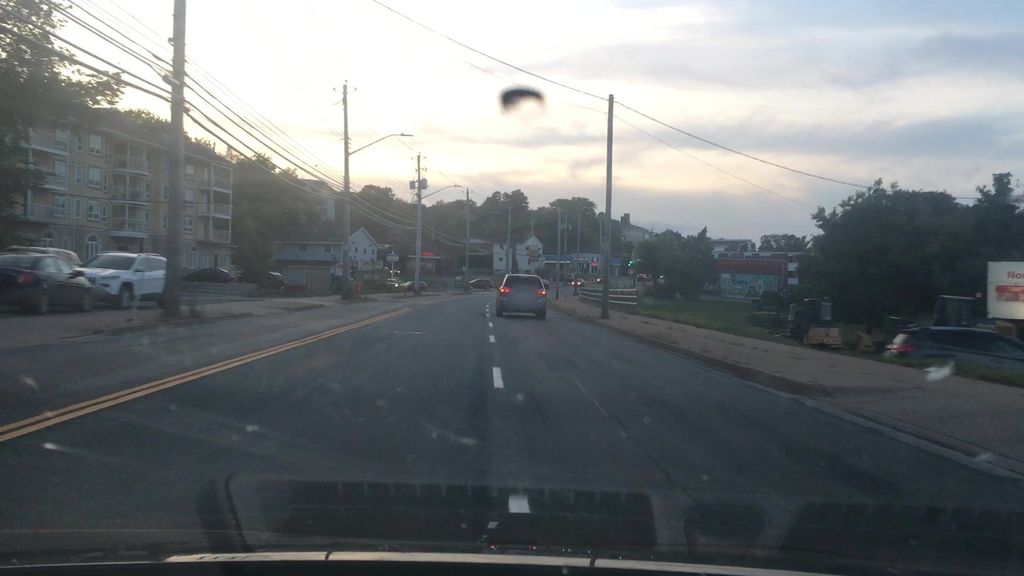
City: halifax